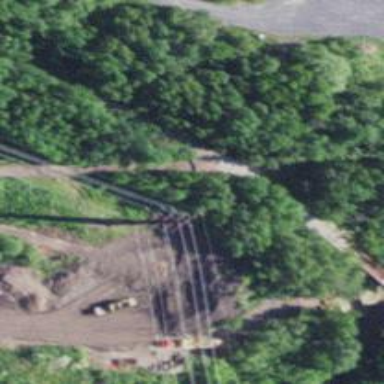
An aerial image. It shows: Abandoned railway in the form of cycleway.